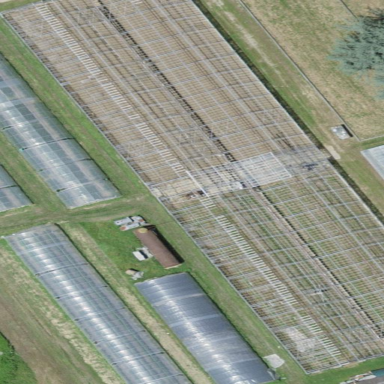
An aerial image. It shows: Greenhouse.